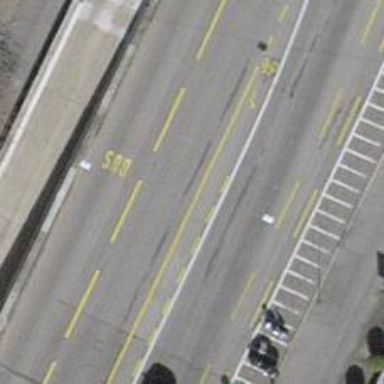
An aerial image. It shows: Tertiary road with asphalt surface and trolley wires. There are lanes for buses on the left side and shared busway cycle lane. Both sides of the road have sidewalks.